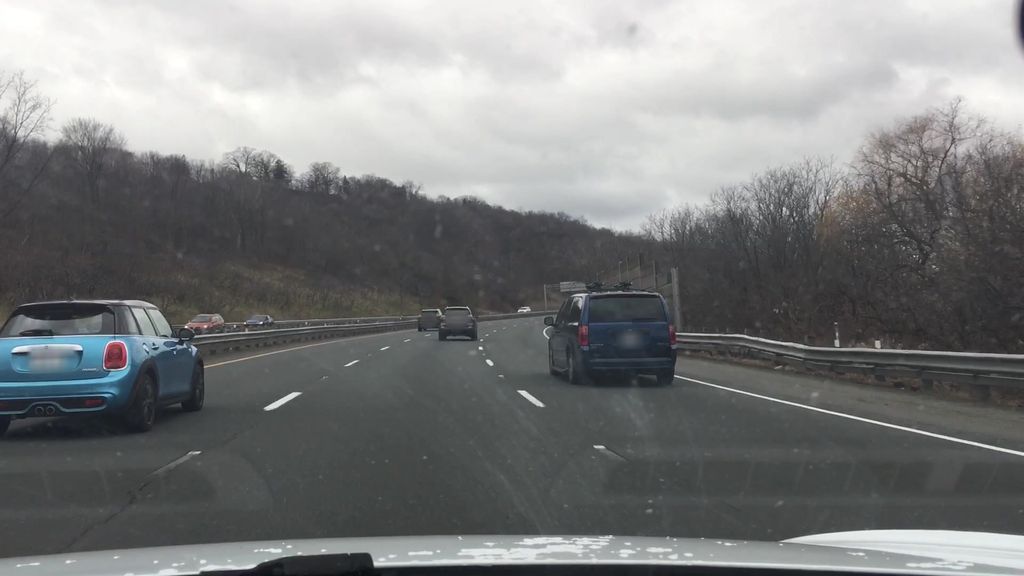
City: hamilton